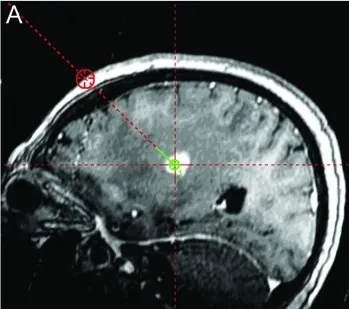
Comparision of pre-operative and intraoperative contrast-enhanced magnetic resonance imaging (MRI) images. (A) The ideal target site and a reasonable needle track were identified using the Leksell stereotaxic planning system.
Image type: radiology (mri)